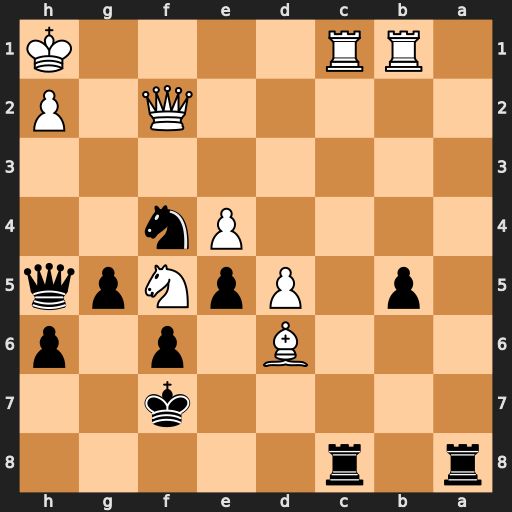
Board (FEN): r1r5/5k2/3B1p1p/1p1PpNpq/4Pn2/8/5Q1P/1RR4K
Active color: b
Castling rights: -
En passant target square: -
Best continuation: Nd3 Rc2 Nxf2+